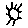
Label: sun